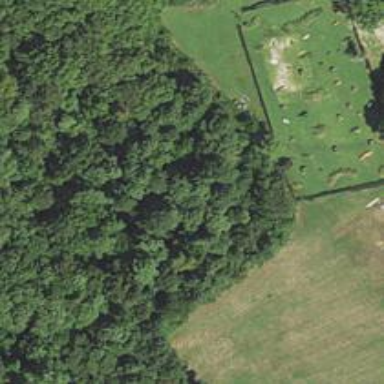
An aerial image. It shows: Paintball pitch for leisure land sports.